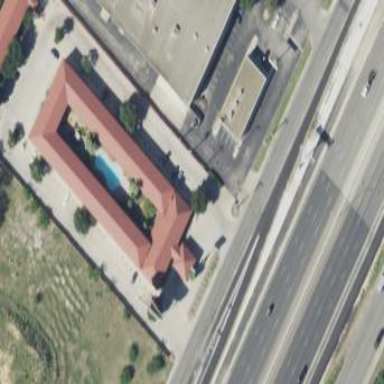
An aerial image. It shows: Motel that caters to tourists.